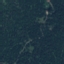
Land use / land cover class: Forest